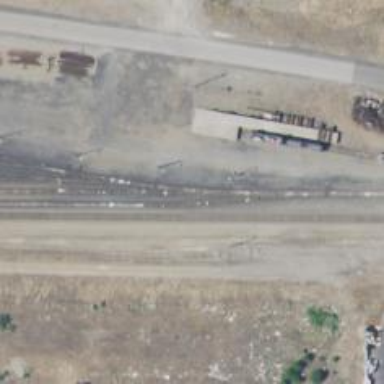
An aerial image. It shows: Railway yard.